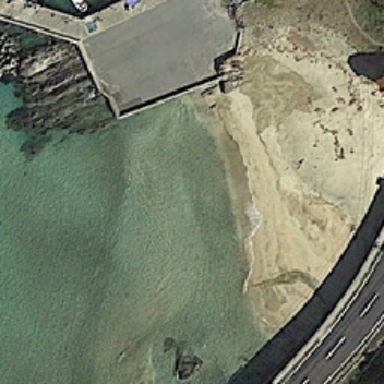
The sea is next to yellow beaches and roads .